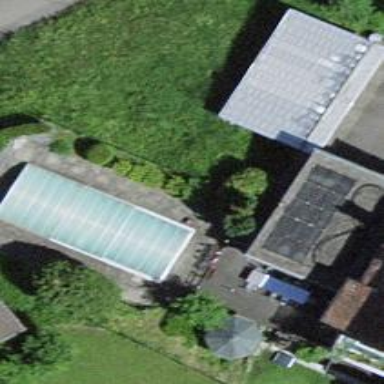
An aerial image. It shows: Swimming pool located in leisure land.